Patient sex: M
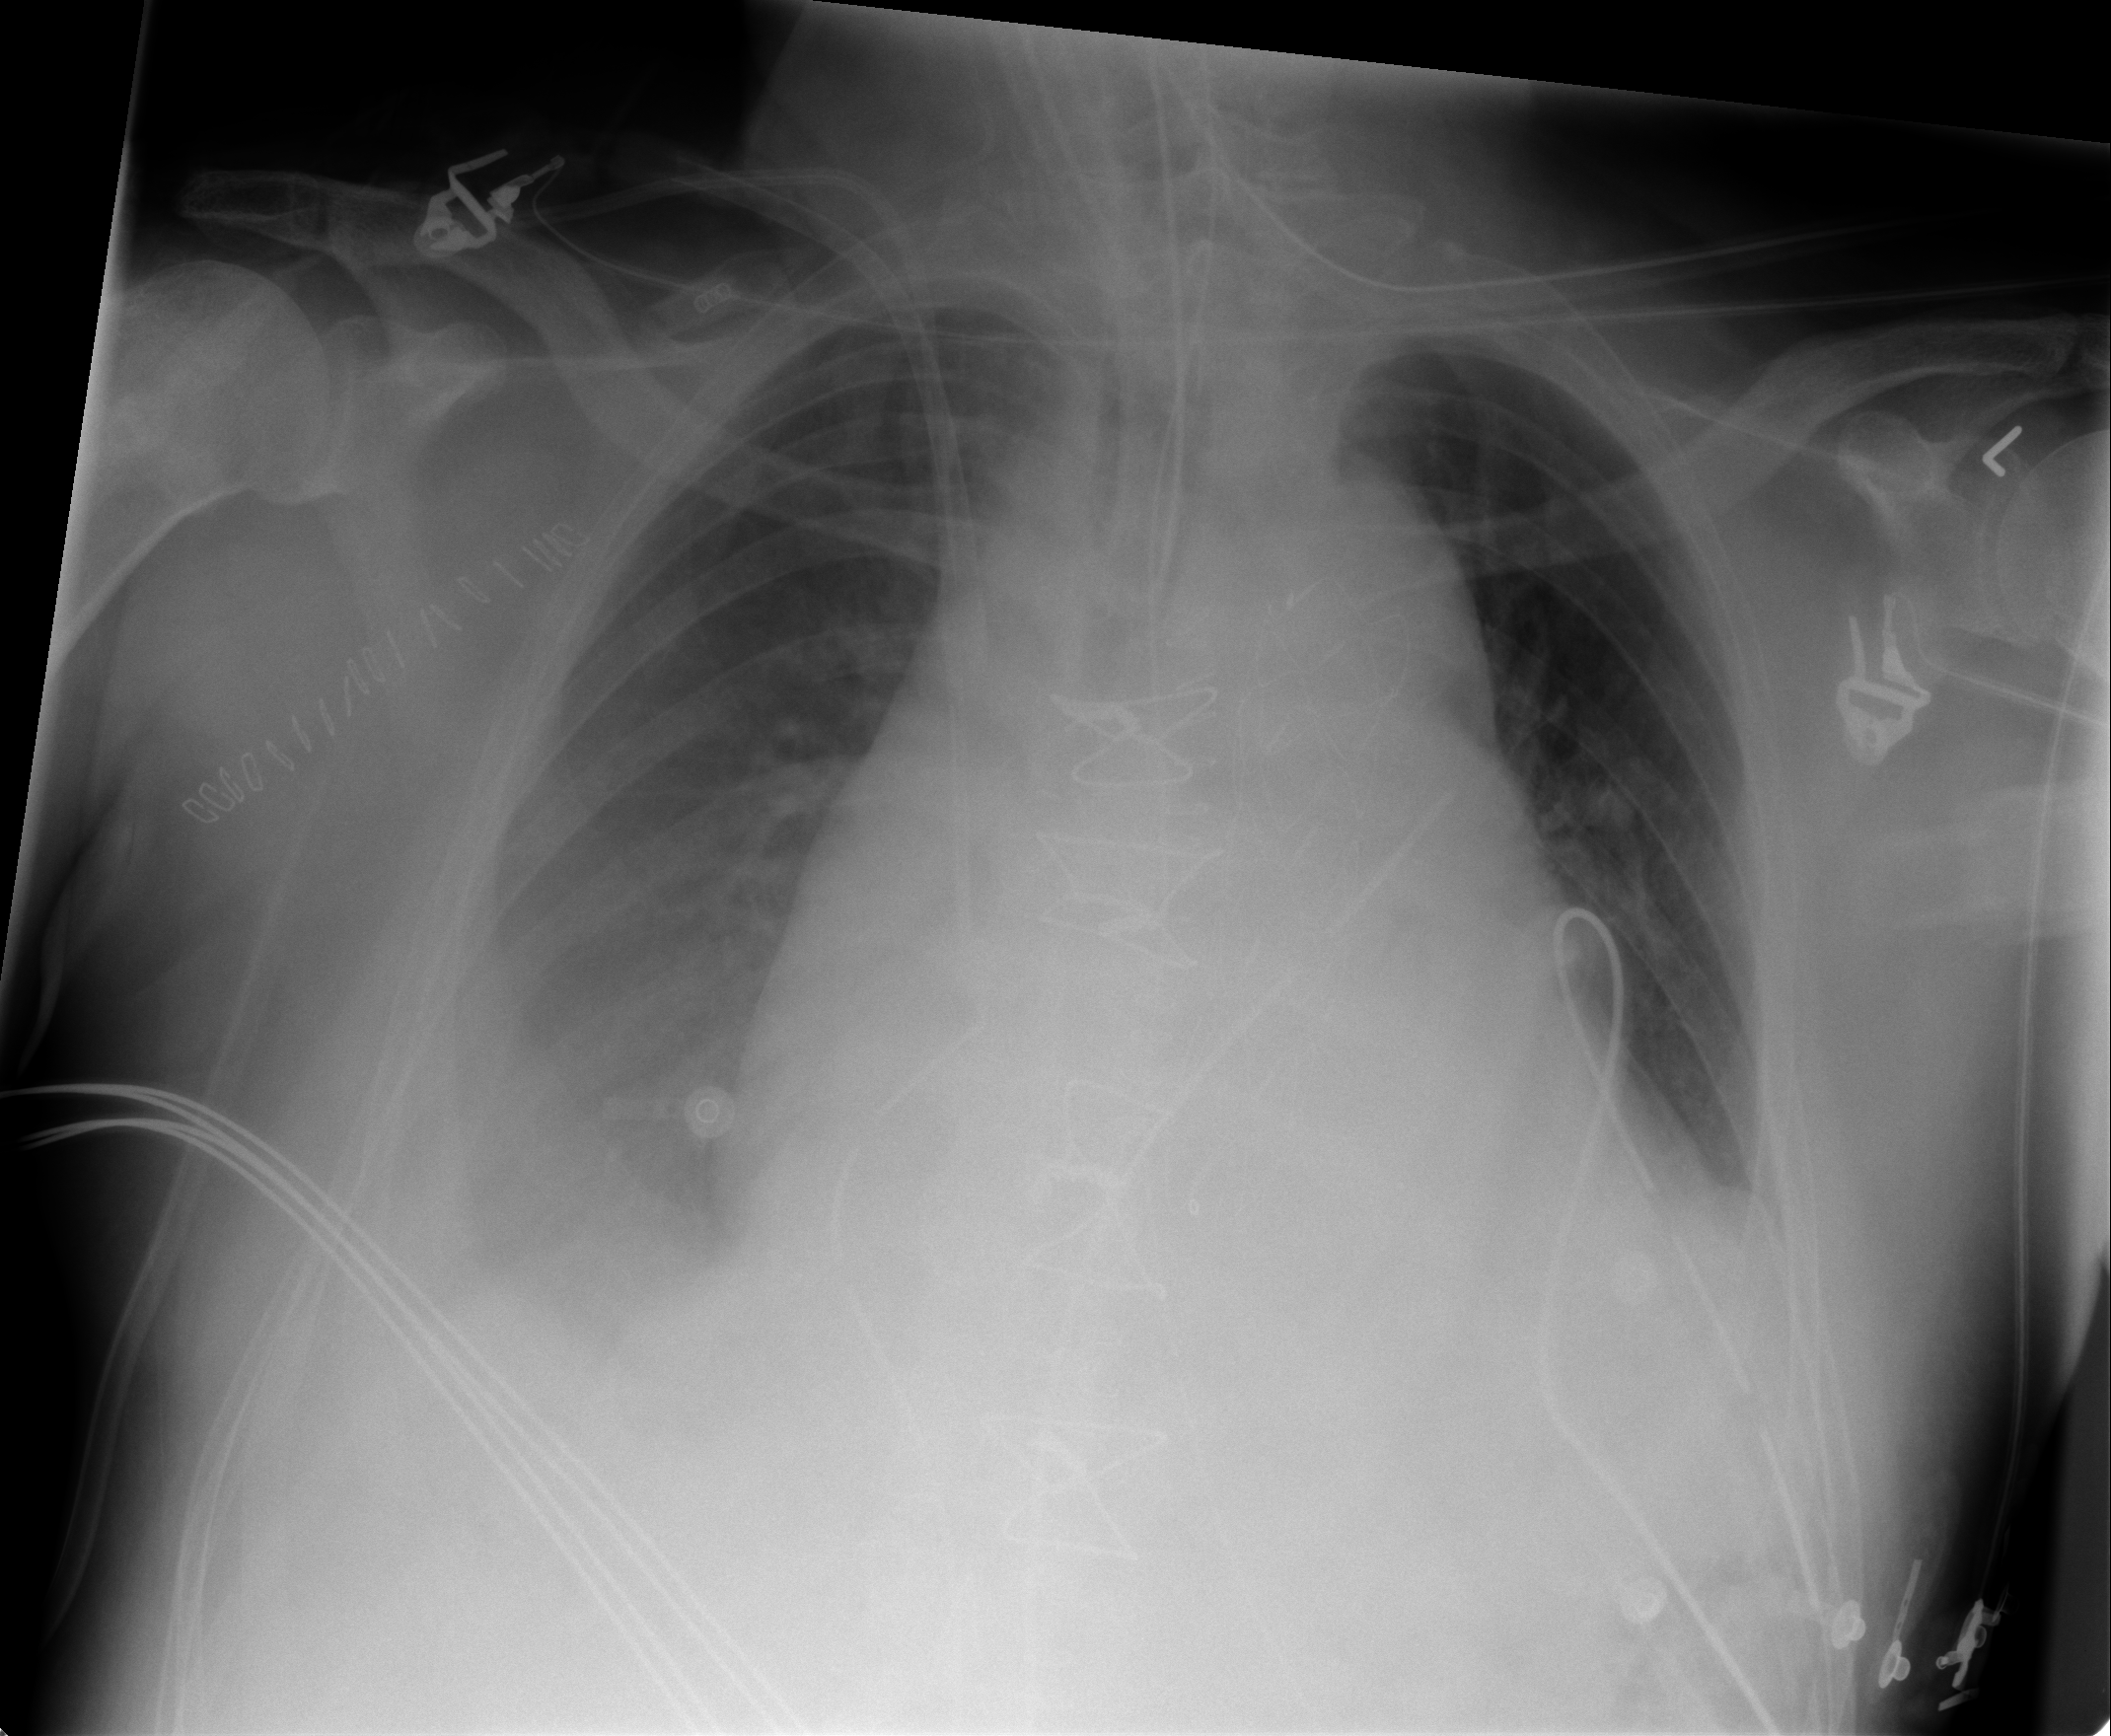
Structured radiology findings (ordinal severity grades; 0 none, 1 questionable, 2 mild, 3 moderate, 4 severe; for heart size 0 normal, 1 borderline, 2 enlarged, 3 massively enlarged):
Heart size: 2
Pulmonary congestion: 2
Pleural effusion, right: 2
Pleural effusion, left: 1
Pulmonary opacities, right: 0
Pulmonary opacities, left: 0
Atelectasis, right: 2
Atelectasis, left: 2